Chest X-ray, PA view. Patient: 62 years old, sex M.
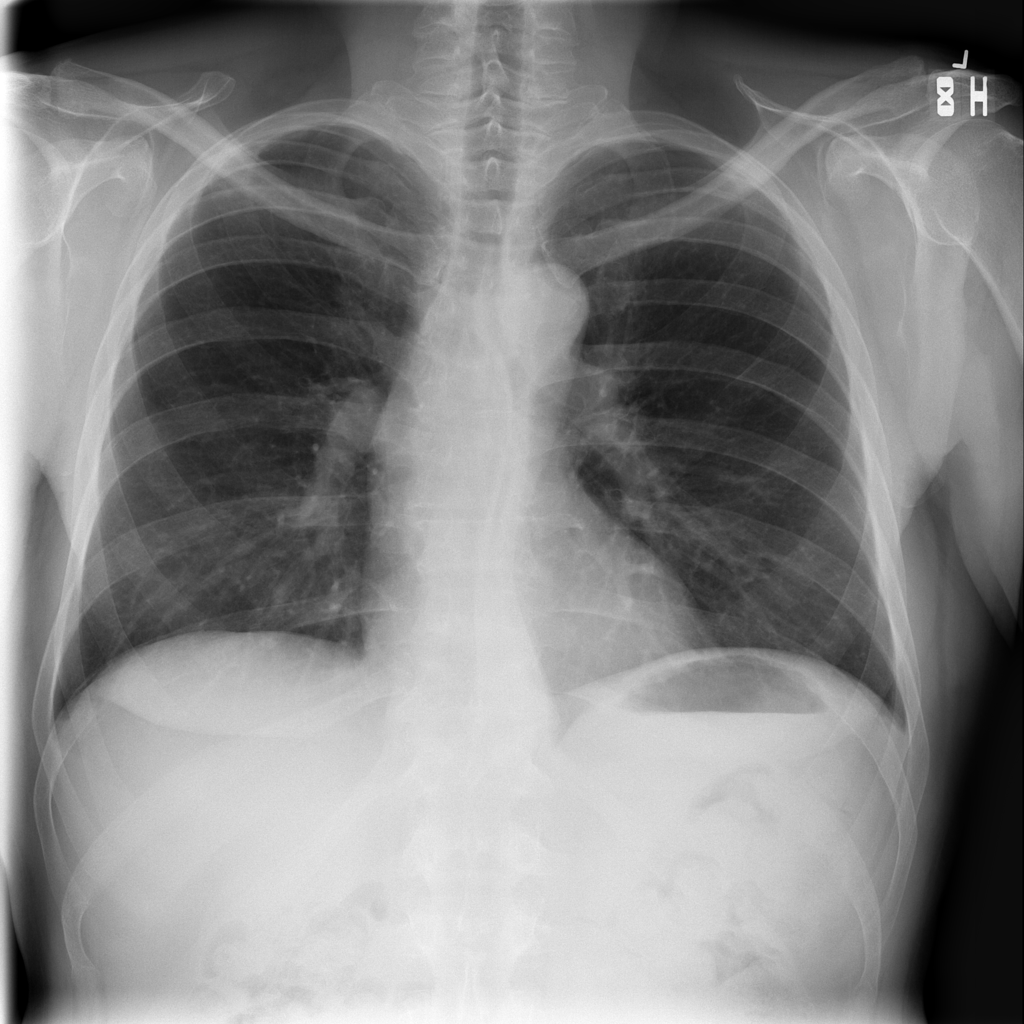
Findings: No Finding